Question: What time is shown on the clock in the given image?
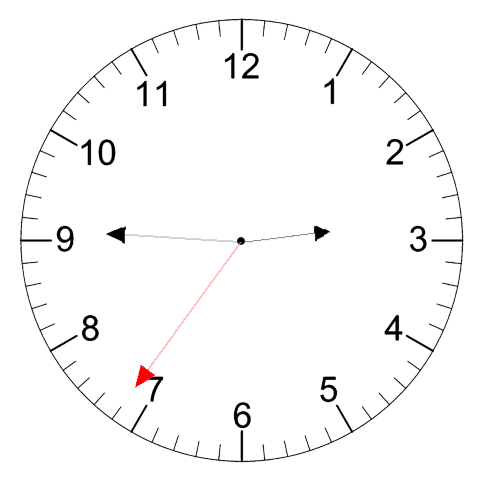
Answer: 02:45:36